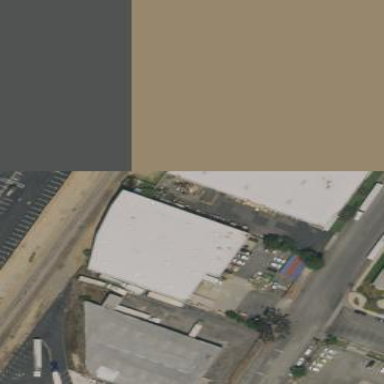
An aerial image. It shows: Warehouse building.